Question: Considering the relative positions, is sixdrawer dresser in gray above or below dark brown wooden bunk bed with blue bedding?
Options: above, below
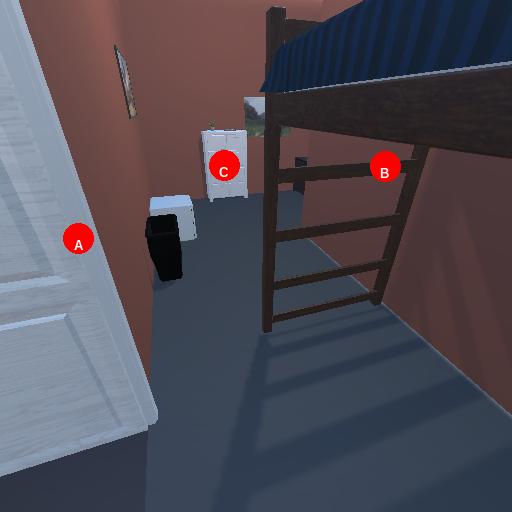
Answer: above